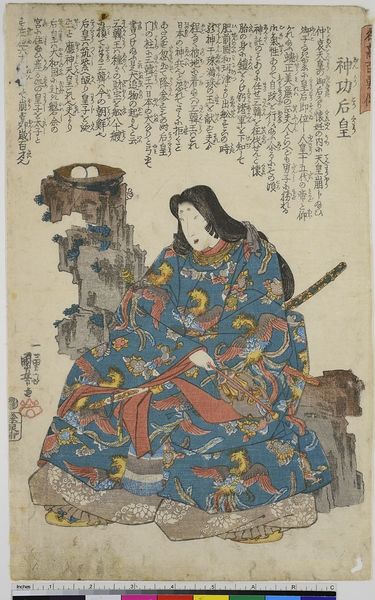
Titel: Kaiserin Jingu, aus der Serie: Geschichten einhundert berühmter Helden
Künstler: Utagawa Kuniyoshi
Standort: Hamburg
Institution: Museum für Kunst und Gewerbe Hamburg
Schlagwörter: frau, bild, haare, holzschnitt, schrift, druck, druckgraphik, druckgrafik, schwert, asiatisch, zeit, farbholzschnitt, kaiserin, eier, edo, reproduktionen, druckerzeugnisse, königin, cmyb, cmy, vierfarbdruck